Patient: sex M, age 64
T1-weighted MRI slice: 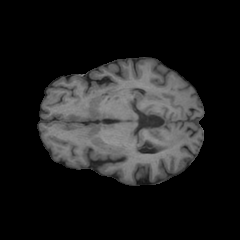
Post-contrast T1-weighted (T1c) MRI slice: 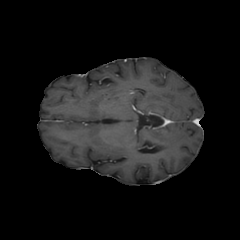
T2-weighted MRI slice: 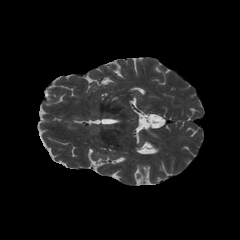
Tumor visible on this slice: no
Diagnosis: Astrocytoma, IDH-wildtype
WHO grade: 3